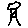
Label: tree